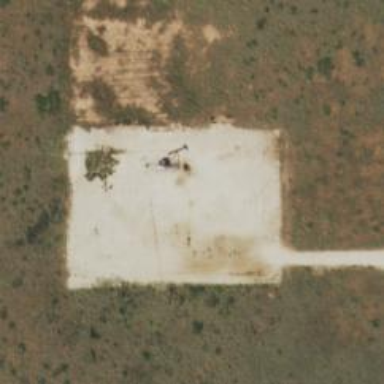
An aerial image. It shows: Petroleum well.